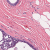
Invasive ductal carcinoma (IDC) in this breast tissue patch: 0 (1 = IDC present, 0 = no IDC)